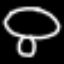
Label: mushroom